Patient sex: M
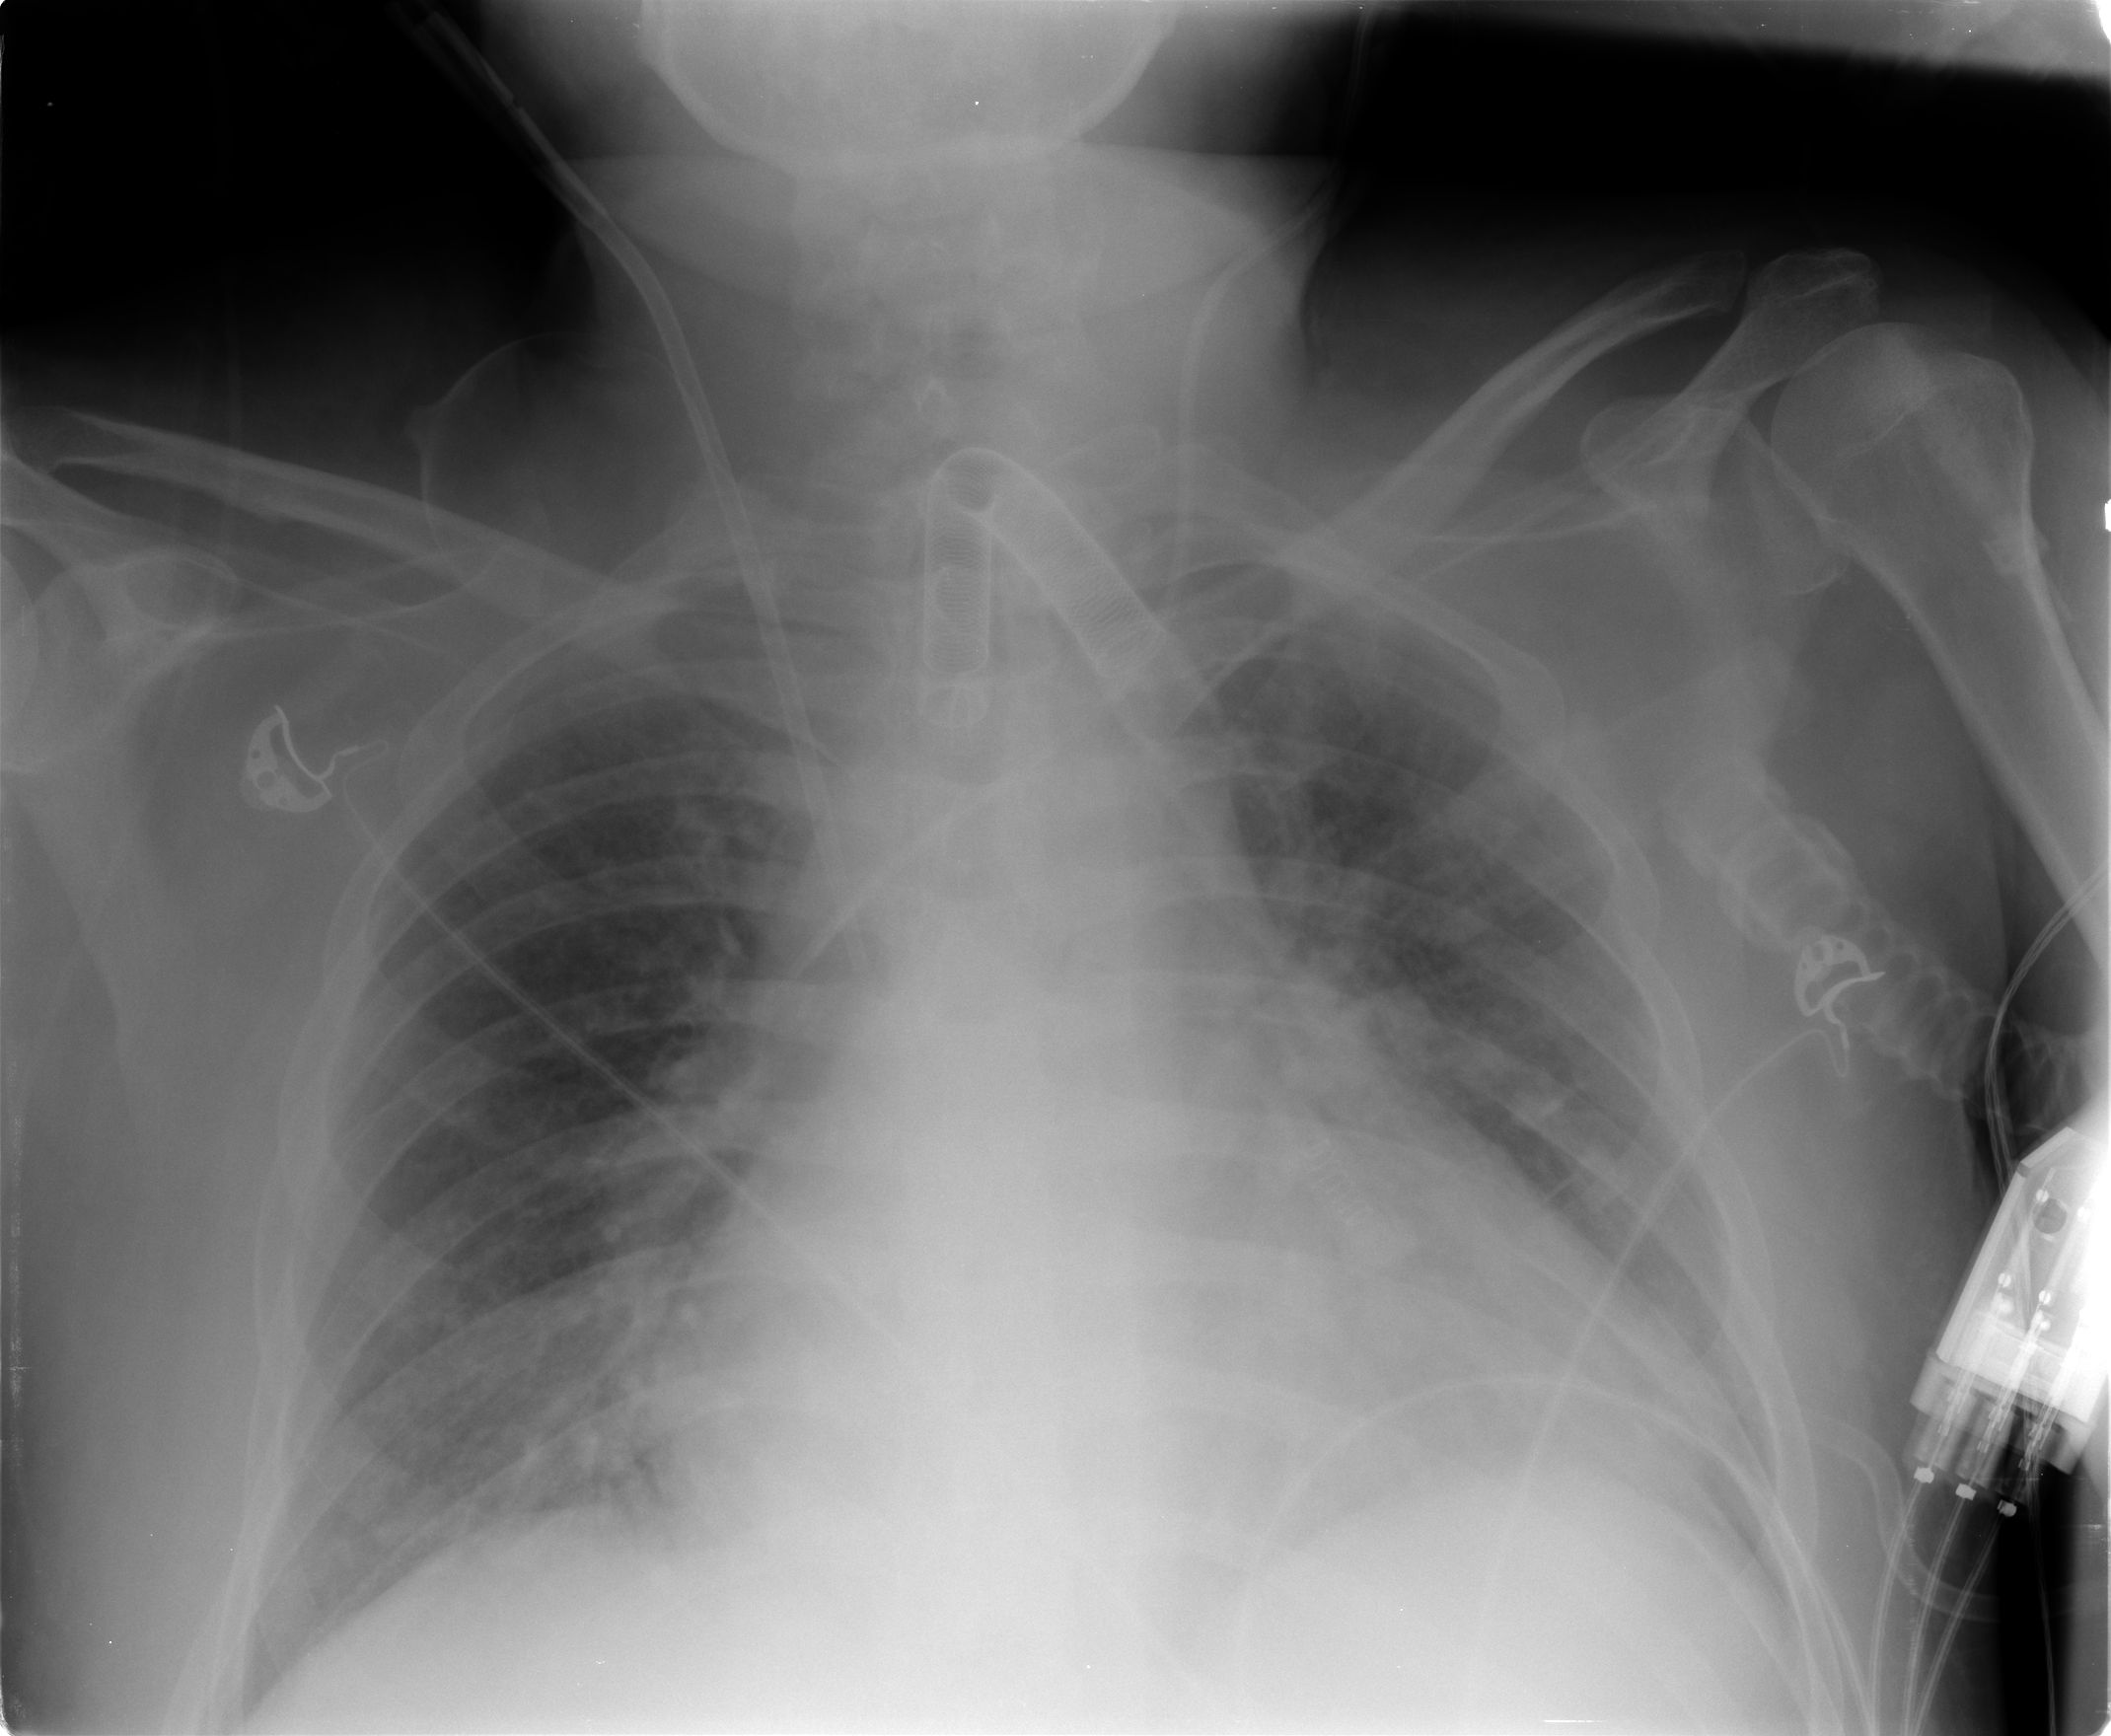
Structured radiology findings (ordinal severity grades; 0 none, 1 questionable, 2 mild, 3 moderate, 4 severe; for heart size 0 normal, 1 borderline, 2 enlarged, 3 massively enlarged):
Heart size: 3
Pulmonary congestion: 3
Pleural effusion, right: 0
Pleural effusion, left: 1
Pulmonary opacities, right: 1
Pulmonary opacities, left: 1
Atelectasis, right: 2
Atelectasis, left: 2